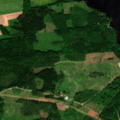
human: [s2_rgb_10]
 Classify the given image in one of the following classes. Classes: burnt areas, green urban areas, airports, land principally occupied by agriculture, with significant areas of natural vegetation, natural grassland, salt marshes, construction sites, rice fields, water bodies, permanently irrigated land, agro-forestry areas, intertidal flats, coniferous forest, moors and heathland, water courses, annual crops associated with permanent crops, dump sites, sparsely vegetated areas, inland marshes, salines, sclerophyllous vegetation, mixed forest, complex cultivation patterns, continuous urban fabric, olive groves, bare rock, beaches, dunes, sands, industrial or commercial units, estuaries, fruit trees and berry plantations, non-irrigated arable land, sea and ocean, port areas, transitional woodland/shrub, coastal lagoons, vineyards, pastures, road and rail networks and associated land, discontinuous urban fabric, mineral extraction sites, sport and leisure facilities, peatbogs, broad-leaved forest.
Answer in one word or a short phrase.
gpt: broad-leaved forest, coniferous forest, mixed forest, water bodies